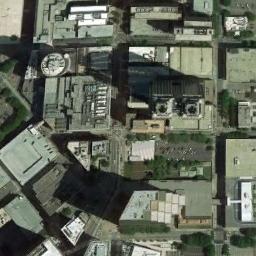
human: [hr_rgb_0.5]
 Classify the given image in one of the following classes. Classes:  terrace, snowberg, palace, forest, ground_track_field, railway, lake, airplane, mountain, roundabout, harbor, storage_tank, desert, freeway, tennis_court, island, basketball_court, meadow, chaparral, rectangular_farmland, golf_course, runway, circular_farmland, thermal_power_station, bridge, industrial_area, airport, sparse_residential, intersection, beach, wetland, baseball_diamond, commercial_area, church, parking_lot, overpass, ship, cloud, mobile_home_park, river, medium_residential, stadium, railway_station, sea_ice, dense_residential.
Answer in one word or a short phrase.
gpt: commercial_area